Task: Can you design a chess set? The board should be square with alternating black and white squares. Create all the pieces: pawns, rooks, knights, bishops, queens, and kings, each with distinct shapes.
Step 970:
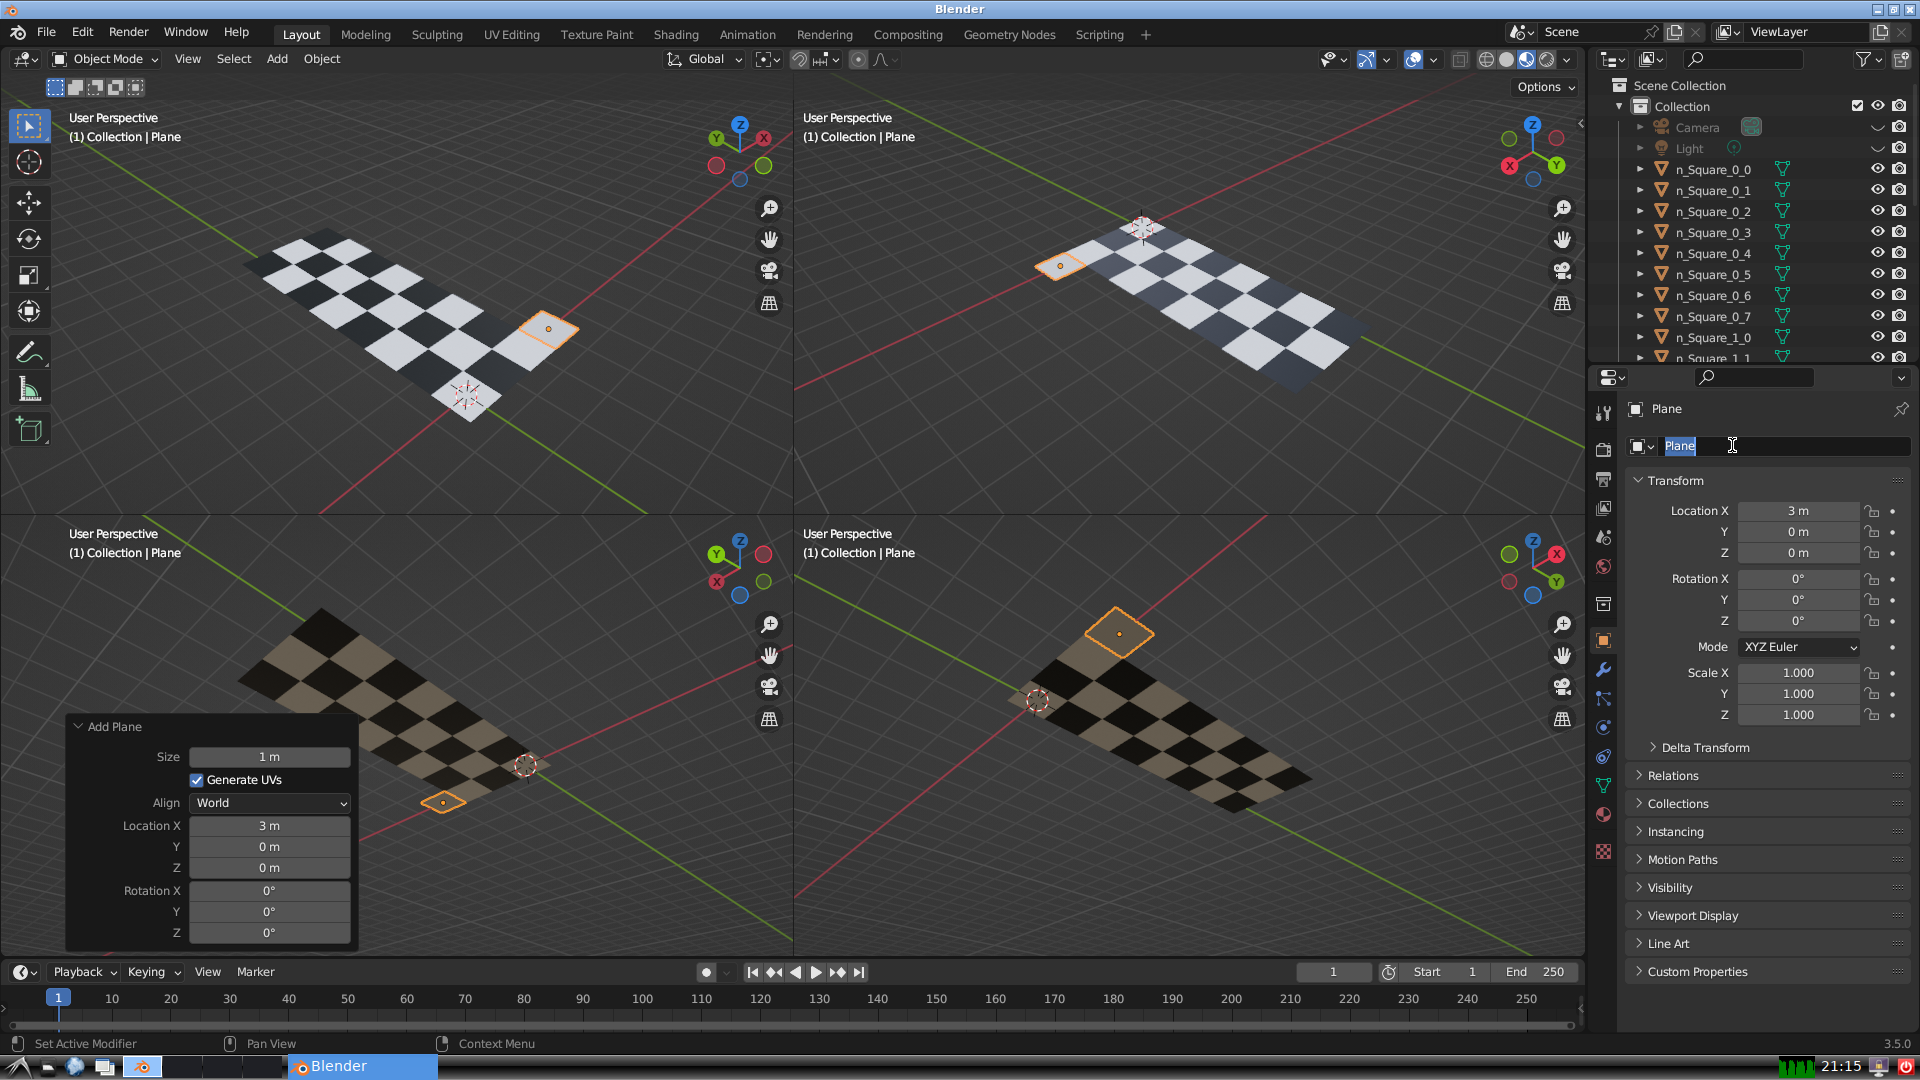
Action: input_text: n_Square_3_0